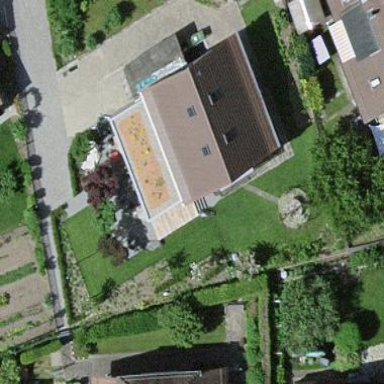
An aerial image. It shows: Simple and straightforward house.